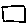
Label: square